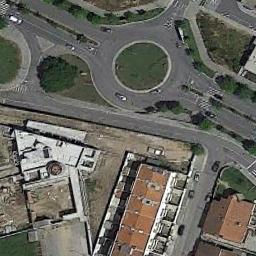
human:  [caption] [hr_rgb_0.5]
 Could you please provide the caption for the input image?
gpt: There are several vehicles at the roundabout with many bifurcation roads, And many neatly arranged buildings and some trees around the roundabout .

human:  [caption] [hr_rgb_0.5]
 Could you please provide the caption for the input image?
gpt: The roundabout is on the grass next to buildings .

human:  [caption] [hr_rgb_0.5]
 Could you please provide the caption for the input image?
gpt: Several buildings of different shapes are beside the roundabout .

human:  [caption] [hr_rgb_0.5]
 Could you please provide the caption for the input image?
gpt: The roundabout connects three roads and some buildings are next to the roundabout .

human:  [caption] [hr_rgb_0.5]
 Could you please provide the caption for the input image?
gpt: There are some buildings and green lawns beside the roundabout .